Field crop: maize
Growth stage: 2
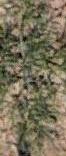
Species: salsola